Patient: sex M, age 63
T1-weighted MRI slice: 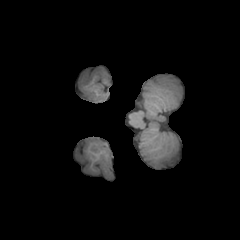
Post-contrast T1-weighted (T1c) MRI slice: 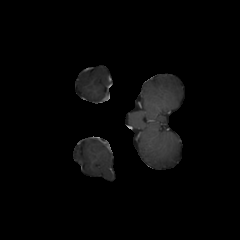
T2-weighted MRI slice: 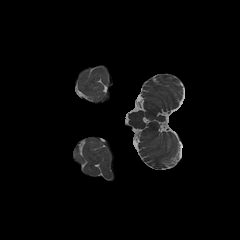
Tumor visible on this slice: no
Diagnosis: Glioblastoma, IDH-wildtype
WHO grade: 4